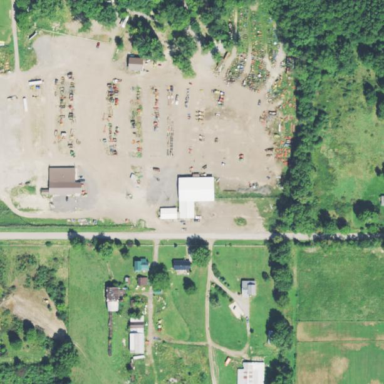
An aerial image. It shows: Industrial area designated as scrap yard.